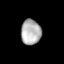
Tissue: lung
Cell type: Myeloid cells
Senescence score: 0.1615
Nuclear area (px): 500
Mean DAPI intensity: 175.84